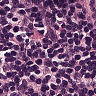
Metastatic tissue present: no